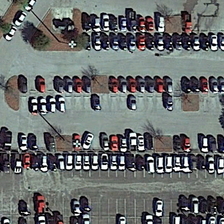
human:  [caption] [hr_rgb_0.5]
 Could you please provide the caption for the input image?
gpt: many cars are parked in a parking lot with several small trees .

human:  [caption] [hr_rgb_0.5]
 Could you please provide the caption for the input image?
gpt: many cars are parked in a parking lot with several small trees .

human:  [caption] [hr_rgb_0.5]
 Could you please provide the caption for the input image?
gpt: many cars are parked in a parking lot with several small trees .

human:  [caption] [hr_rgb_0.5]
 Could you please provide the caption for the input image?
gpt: many cars are parked in a parking lot with several small trees .

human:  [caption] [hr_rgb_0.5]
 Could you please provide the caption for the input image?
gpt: many cars are parked in a parking lot with several small trees .